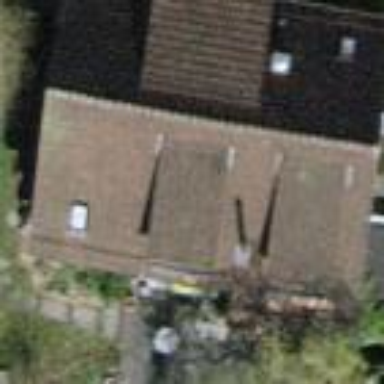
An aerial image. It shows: Detached building with gabled tile roof.